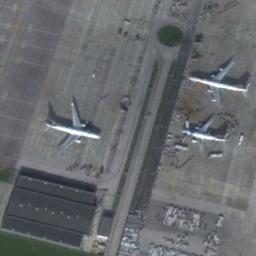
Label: airplane